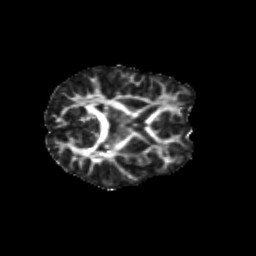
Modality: FA
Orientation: axial
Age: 9
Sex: female
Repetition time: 9.512 s
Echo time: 0.089 s